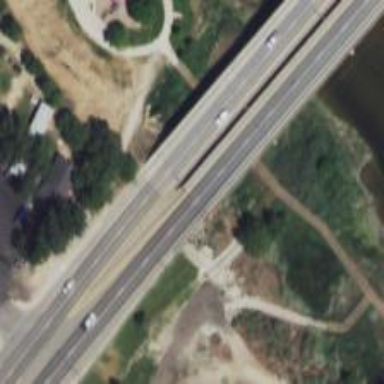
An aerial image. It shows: Primary highway with bridge.